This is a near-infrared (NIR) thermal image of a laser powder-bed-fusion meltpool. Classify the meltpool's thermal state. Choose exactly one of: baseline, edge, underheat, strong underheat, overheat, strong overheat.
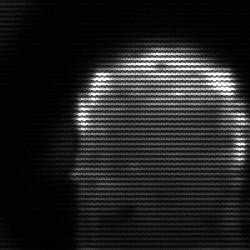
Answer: baseline